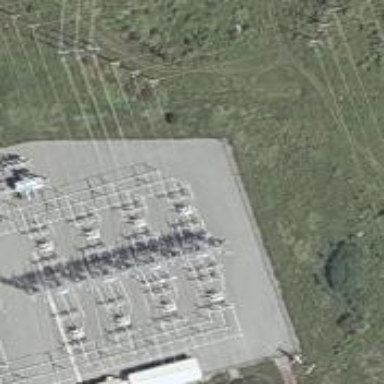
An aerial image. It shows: Switch for power supply.